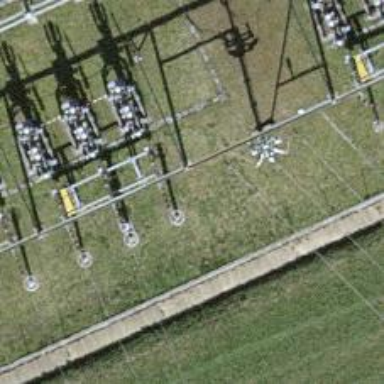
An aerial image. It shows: Three power lines with cables.